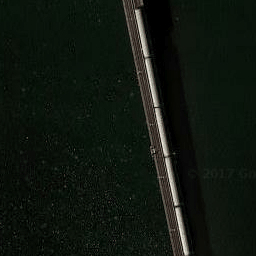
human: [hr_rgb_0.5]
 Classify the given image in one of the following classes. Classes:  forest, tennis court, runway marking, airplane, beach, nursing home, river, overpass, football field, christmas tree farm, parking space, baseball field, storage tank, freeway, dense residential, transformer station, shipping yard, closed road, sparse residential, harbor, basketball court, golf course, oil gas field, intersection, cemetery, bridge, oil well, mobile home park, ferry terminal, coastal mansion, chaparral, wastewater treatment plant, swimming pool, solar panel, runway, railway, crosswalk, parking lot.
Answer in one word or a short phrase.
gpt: bridge